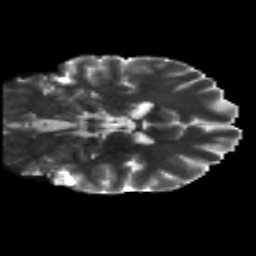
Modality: T2w
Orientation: coronal
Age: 27
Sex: male
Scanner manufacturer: siemens
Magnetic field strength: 3 T
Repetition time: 8.8 s
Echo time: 0.085 s